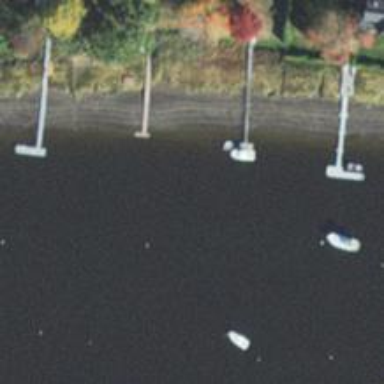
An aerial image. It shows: Pier with mooring facilities.